Question: I have a '<div>' that has a background-color sitting in front of an image. I'm trying to apply a multiply effect using an SVG so that the background image the div comes through:
'''
<svg>
<filter id="multiply">
<feBlend mode="multiply"/>
</filter>
</svg>
'''
Unfortunately, only the solid background color is being changed, and I get no transparency through to the background.
Here's the fiddle: <URL>
The effect I'm expecting is something like this:

I know the visual effect could be fudged using an rgba value as the background color, but I'm very specifically looking for the combination of a solid color having a multiply filter applied to it.
Is this a limitation of the current SVG implementation?
Here's the definition of a multiply blend:
> Multiply blend mode multiplies the numbers for each pixel of the top layer with the corresponding pixel for the bottom layer. The result is a darker picture. , where a is the base layer value and b is the top layer value.
As such, using opacity or alpha doesn't give me the exact result that I'm looking for.
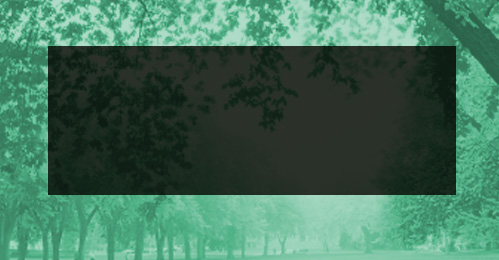
Answer: This was supposed to be possible if you stayed completely within SVG 1.1 by using the BackgroundImage pseudo input - but only IE10 ever supported it for inline SVG (Opera supported it for .svg files). Firefox, Chrome & Safari never supported it, and it's now formally declared "not to be implemented" by folks who work on those browsers.
You import a copy of the background image using feImage and position it to match the actual background exactly. But depending on your design - that could take extensive javascript. And url() filters can behave strangely. <URL> shows how to do this - but it also surfaces a regression bug in Chrome with positioned primitives which will be fixed in next Chrome.
'''
<div id="background">
<div id="effect">
Effect goes here
</div>
</div>
<svg width="100%" height="100%" viewBox="0 0 200 200">
<defs>
<filter id="multiply" x="0%"
y="0%" height="300%" width="300%">
<feImage x="0" width="400" height="400" y="0" preserveAspectRatio="xMaxYMax meet" xlink:href="http://lorempixel.com/400/400/" />
<feOffset dx="-100" dy="-100"/>
<feBlend mode="multiply" in="SourceGraphic"/>
</filter>
</defs>
</svg>
'''
Safari 9(and only Safari 9) has a "backdrop-filter" that will do this, and you can also specify a mix-blend-mode which has broader support, but this is still pretty edge.
If you a multiply blend, it might be best to just keep everything in SVG.